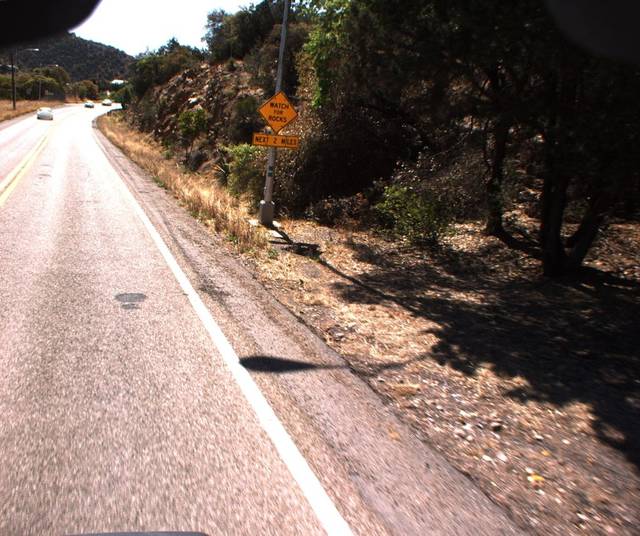
Region: United States
Coordinates: 31.453, -109.937